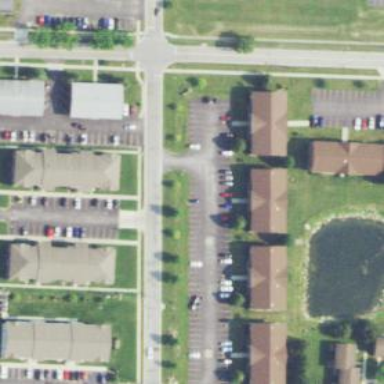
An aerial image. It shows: Asphalt footway crossing.